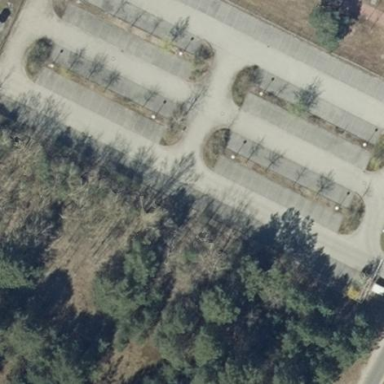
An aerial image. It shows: Parking area with surface.